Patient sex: F
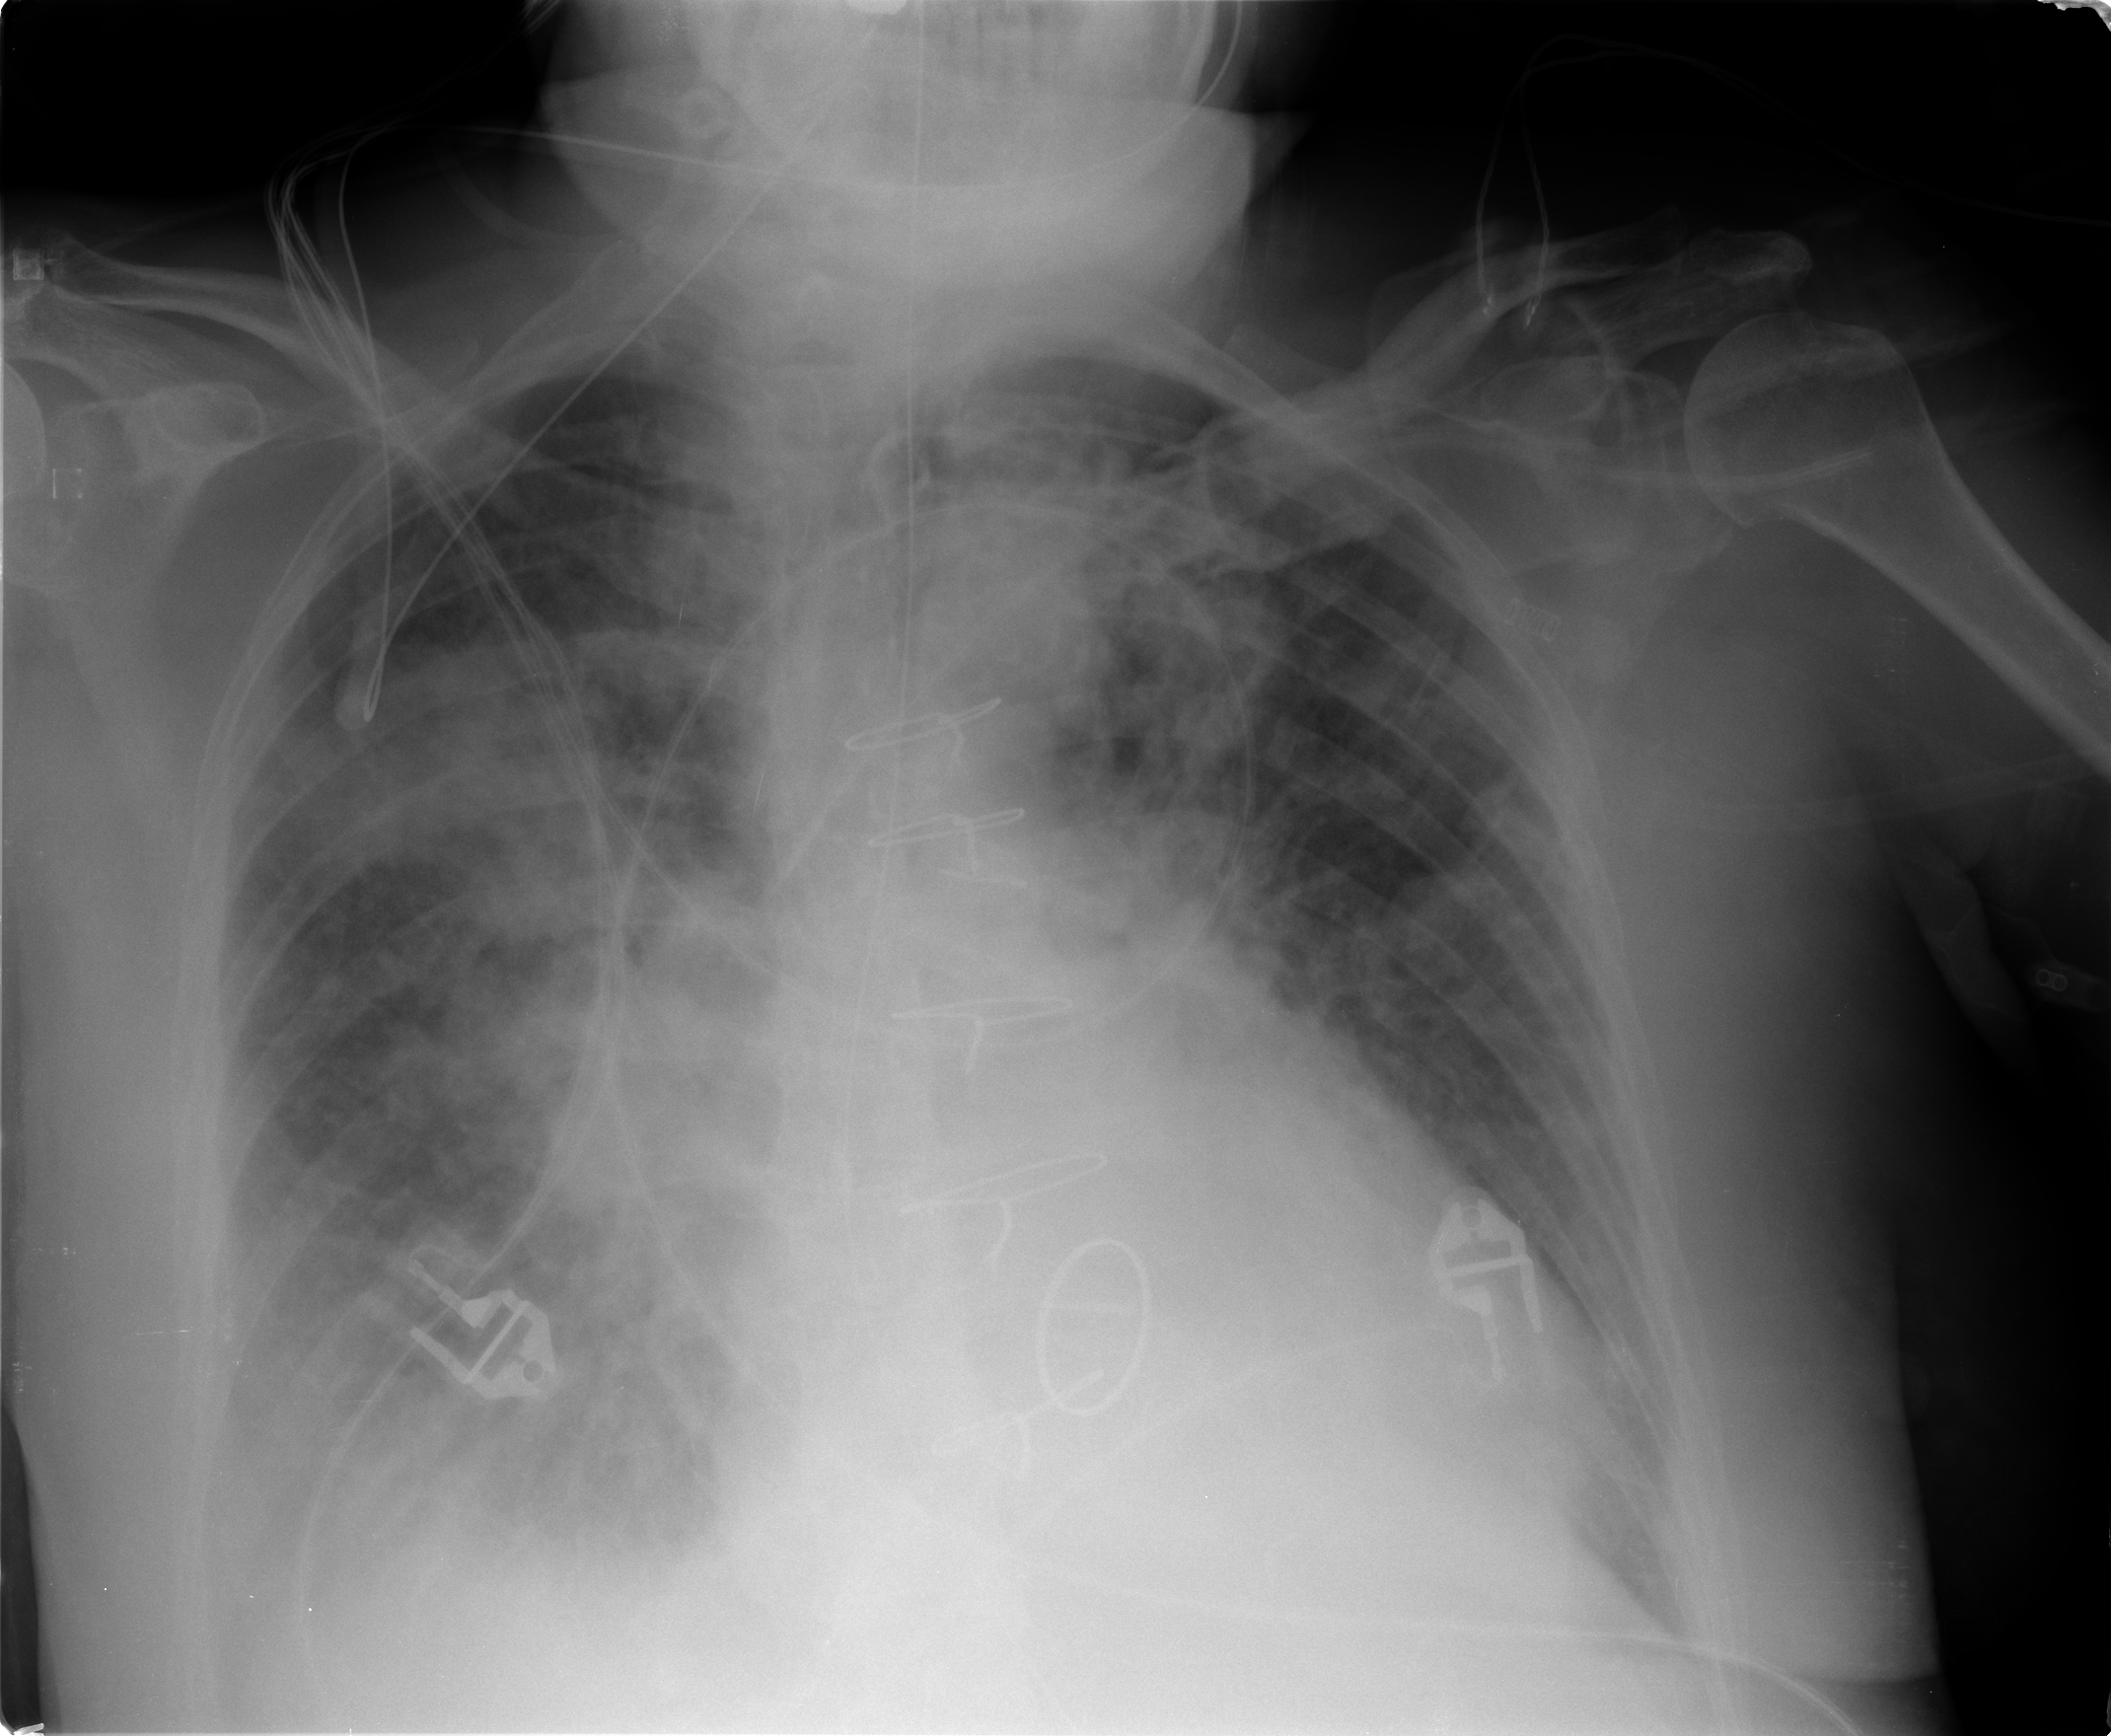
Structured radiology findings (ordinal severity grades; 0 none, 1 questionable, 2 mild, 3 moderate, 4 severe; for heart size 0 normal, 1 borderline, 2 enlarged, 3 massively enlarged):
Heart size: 2
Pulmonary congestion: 2
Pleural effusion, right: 3
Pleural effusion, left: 1
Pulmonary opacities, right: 3
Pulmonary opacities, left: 2
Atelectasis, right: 2
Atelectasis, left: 1